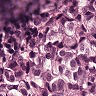
Metastatic tissue present: yes